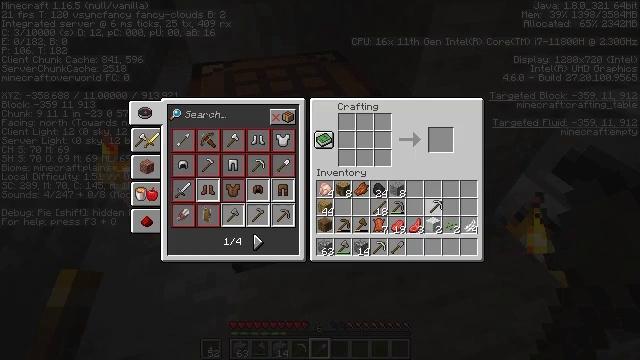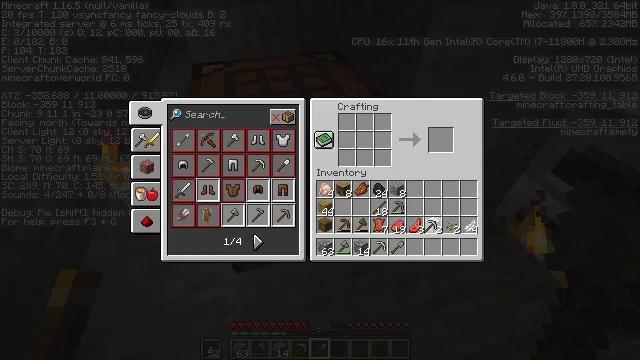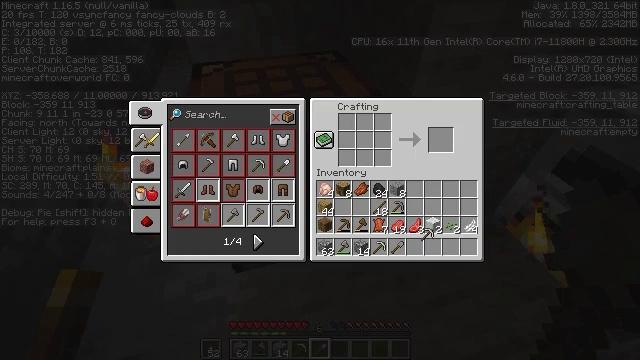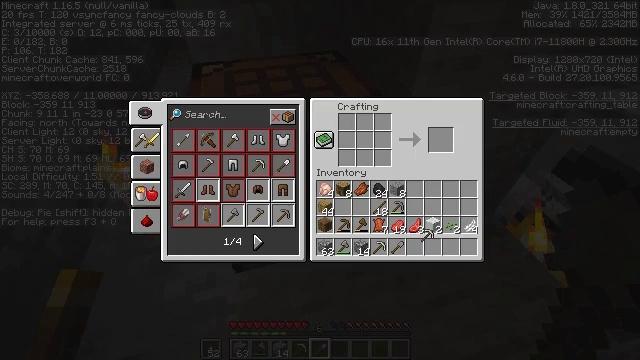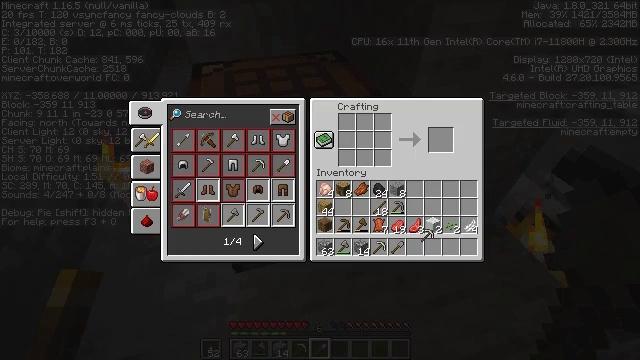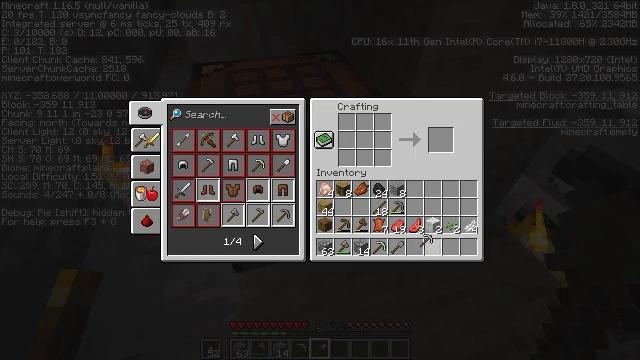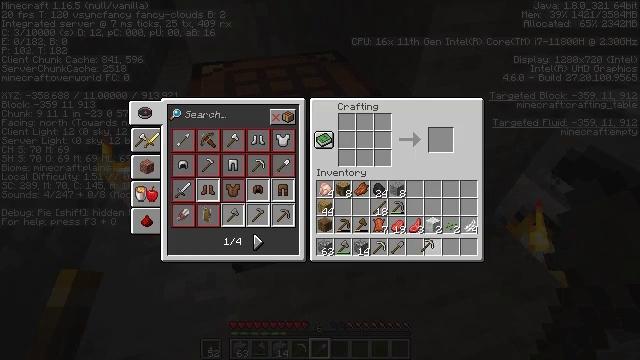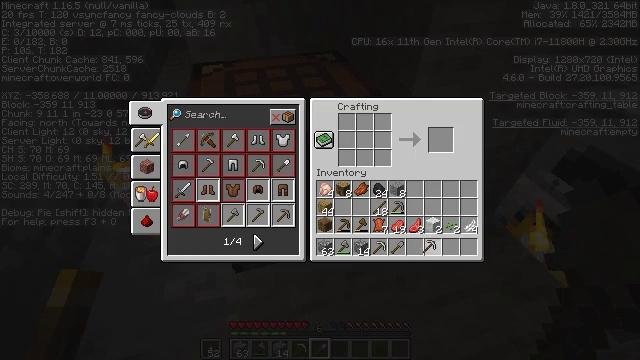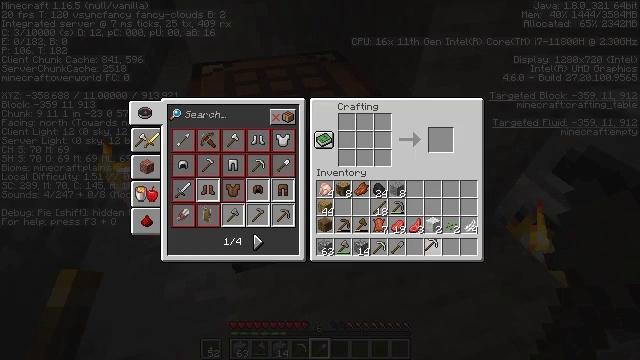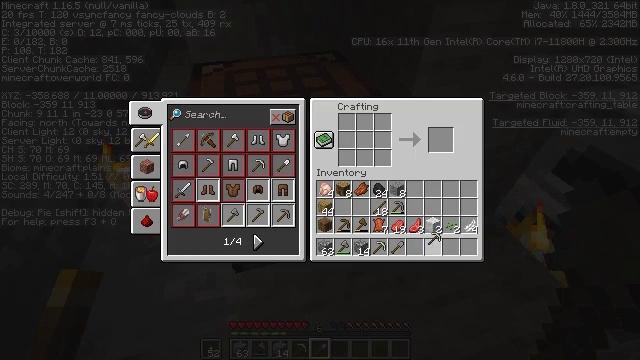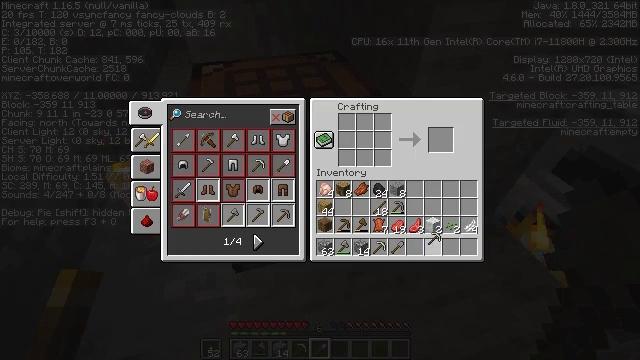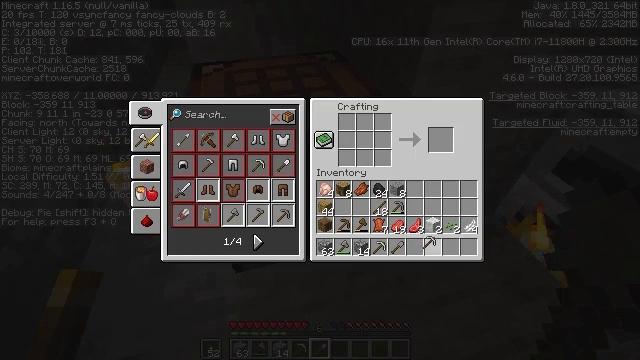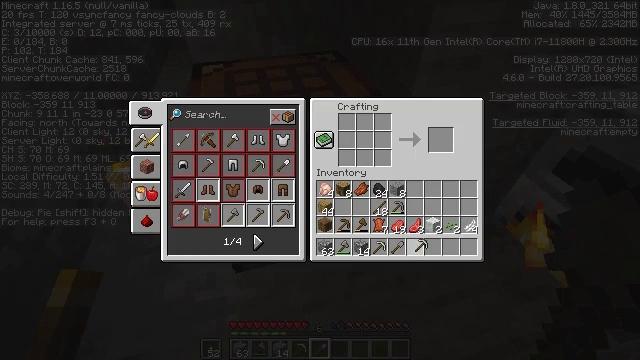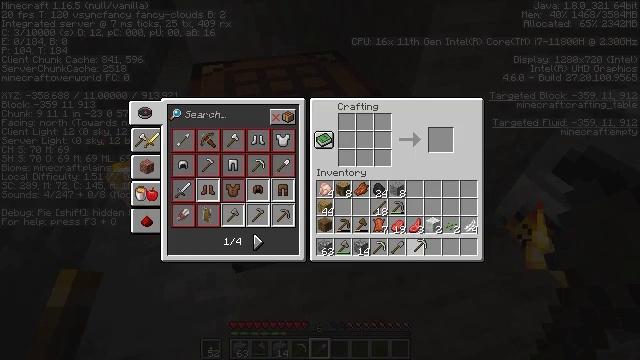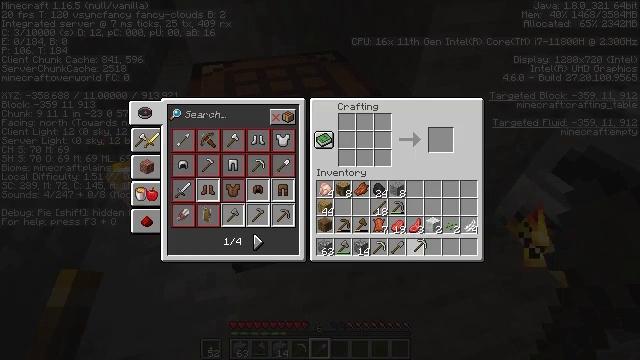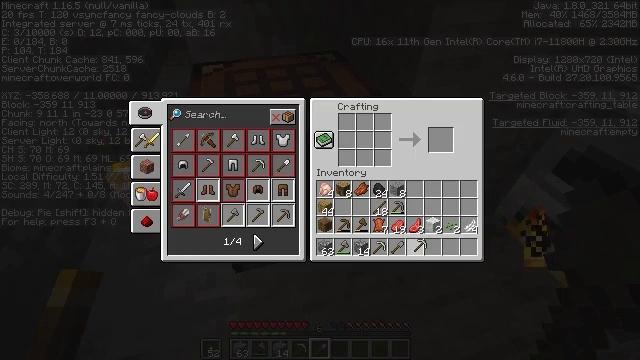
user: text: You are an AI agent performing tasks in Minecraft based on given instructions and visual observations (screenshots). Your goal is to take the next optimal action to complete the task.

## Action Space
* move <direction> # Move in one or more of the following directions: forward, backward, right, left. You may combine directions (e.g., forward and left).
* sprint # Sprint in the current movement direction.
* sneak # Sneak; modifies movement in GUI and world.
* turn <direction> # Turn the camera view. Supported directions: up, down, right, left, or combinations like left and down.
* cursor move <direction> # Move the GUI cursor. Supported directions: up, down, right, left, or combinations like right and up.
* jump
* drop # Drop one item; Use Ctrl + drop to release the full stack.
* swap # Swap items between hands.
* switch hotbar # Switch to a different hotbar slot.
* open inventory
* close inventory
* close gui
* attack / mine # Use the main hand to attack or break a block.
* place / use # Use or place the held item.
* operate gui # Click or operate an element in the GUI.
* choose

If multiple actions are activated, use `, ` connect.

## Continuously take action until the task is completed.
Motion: motion action
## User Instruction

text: Shovel up some gravel.
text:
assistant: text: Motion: cursor move down, open gui
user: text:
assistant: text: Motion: cursor move down
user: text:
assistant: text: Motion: no_op
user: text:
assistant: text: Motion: no_op
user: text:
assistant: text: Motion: no_op
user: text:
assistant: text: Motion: no_op
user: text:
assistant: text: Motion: no_op
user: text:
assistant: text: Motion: no_op
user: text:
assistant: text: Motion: no_op
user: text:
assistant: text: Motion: no_op
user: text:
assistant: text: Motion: no_op
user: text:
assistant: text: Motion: cursor move left
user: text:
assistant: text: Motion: no_op
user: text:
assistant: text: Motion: no_op
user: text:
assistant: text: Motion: no_op
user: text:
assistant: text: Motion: no_op
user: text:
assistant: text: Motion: no_op
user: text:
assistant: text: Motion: operate gui
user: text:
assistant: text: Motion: operate gui
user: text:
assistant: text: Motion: operate gui
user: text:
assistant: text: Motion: no_op
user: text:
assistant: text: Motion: cursor move down
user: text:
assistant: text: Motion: no_op
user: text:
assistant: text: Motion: close gui
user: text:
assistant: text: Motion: no_op
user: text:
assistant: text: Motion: no_op
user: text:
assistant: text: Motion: move left, turn left and up
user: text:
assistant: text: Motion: move left, turn left and up
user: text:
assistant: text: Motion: move forward and move left, turn up
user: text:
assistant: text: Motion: move forward and move left, turn right